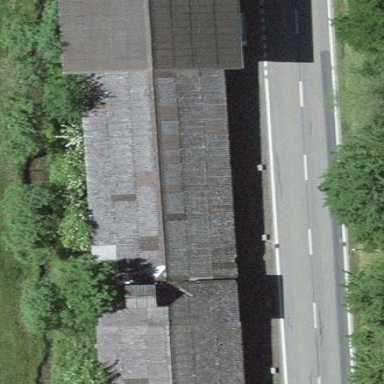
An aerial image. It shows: Sty building.